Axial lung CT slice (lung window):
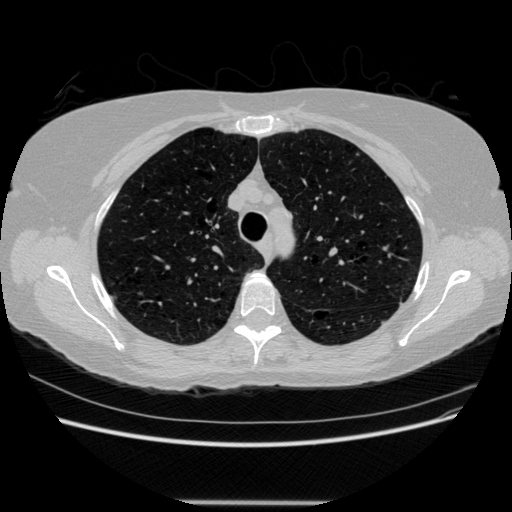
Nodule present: yes
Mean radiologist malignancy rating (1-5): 1.5